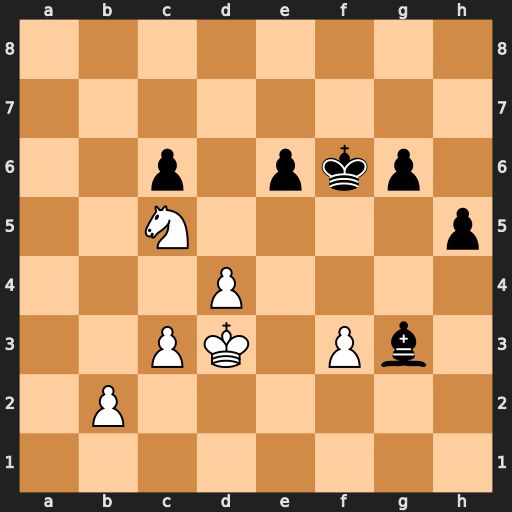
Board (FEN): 8/8/2p1pkp1/2N4p/3P4/2PK1Pb1/1P6/8
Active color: w
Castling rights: -
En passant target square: -
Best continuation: Ne4+ Kf5 Nxg3+